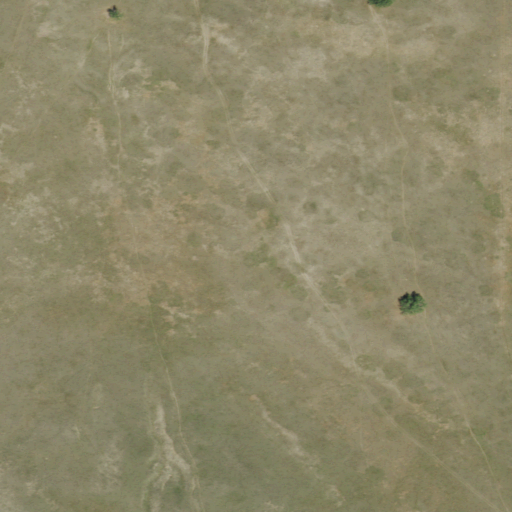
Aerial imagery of valley in Nebraska named Whaley Valley containing only grassland